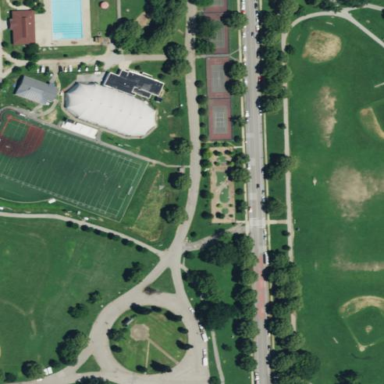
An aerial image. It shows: Sports center with multiple sports facilities.